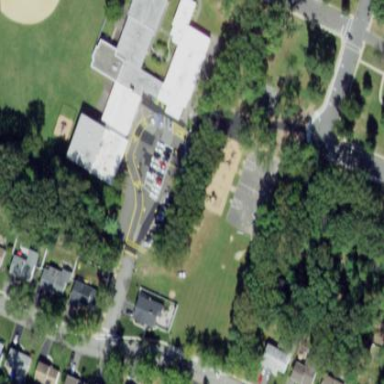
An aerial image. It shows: School building.